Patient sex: M
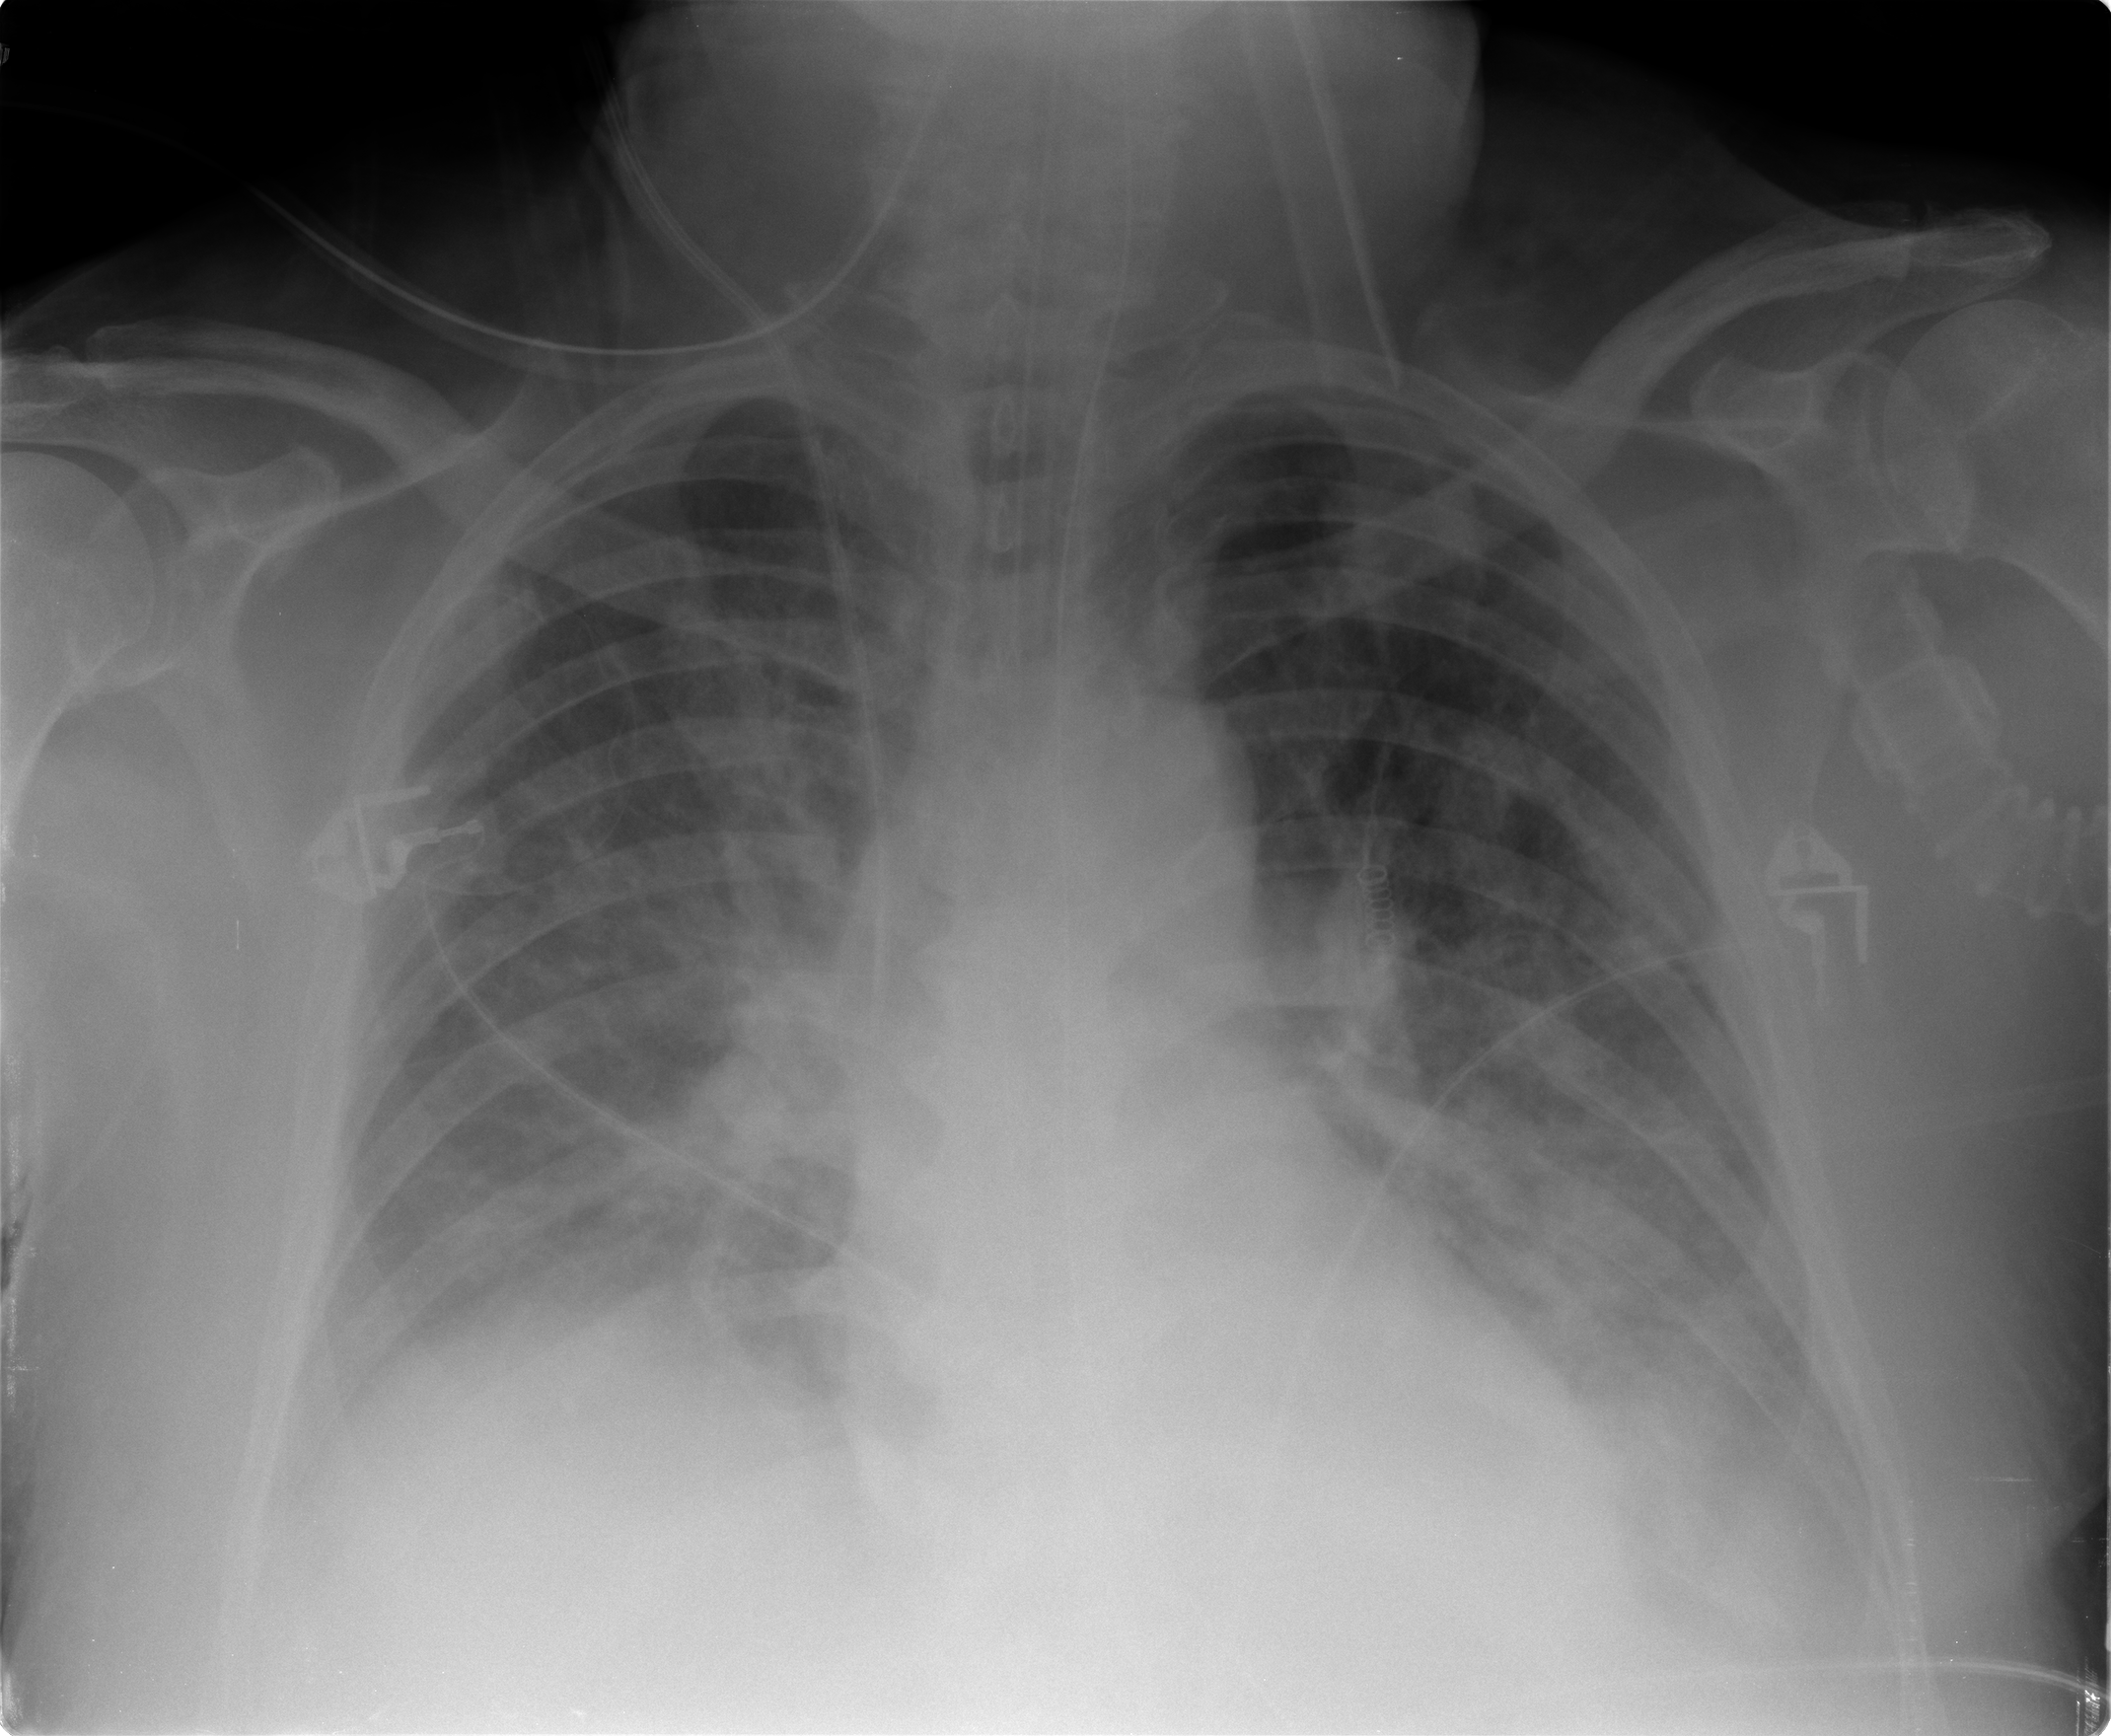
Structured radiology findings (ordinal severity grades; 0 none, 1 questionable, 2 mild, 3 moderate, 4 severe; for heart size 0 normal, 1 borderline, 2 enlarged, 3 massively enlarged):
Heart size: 0
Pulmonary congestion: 2
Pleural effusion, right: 2
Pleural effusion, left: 2
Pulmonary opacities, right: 3
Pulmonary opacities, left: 3
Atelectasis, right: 3
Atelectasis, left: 3